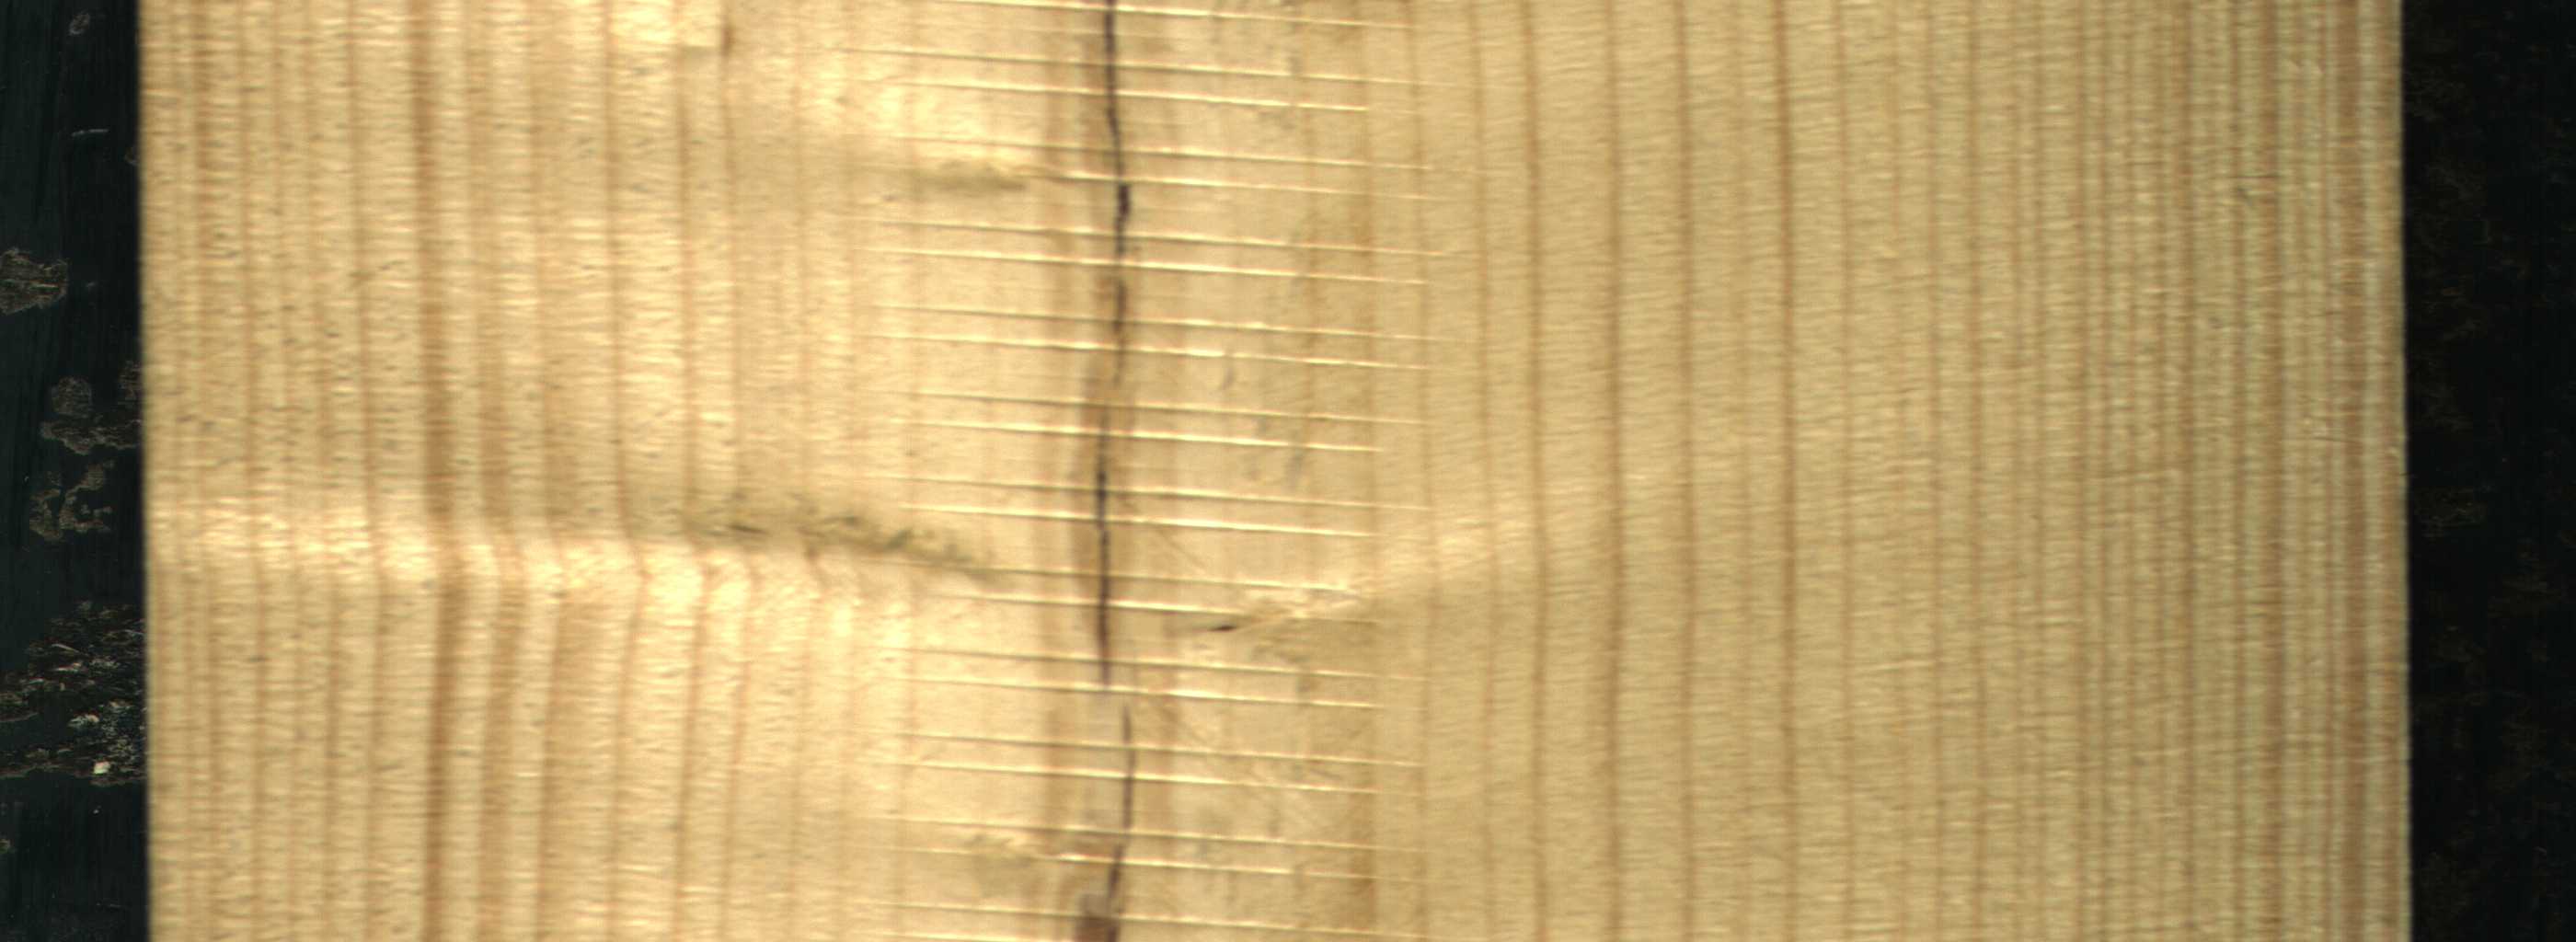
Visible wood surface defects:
Marrow
Crack
Crack
Crack